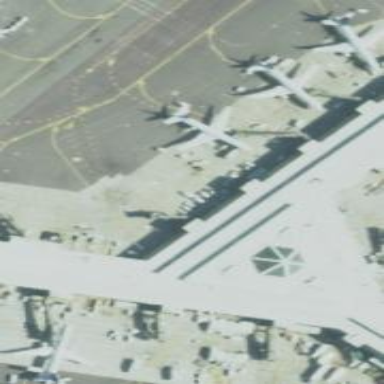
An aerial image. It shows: Airport gate.